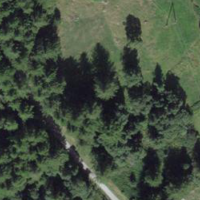
EUNIS habitat code: 31
Species observed at this site:
Cirsium heterophyllum